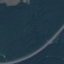
Land use / land cover: Highway